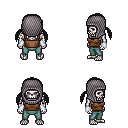
a pixel art fantasy rpg character, male body template, skeleton, brown pirate shirt, teal pants, raven twin-tailed hairstyle, chain hood, white cloth bracers, four views (front, back, left, right), 2x2 character sprite sheet, small pixel art, hard edges, no anti-aliasing